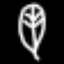
Label: leaf